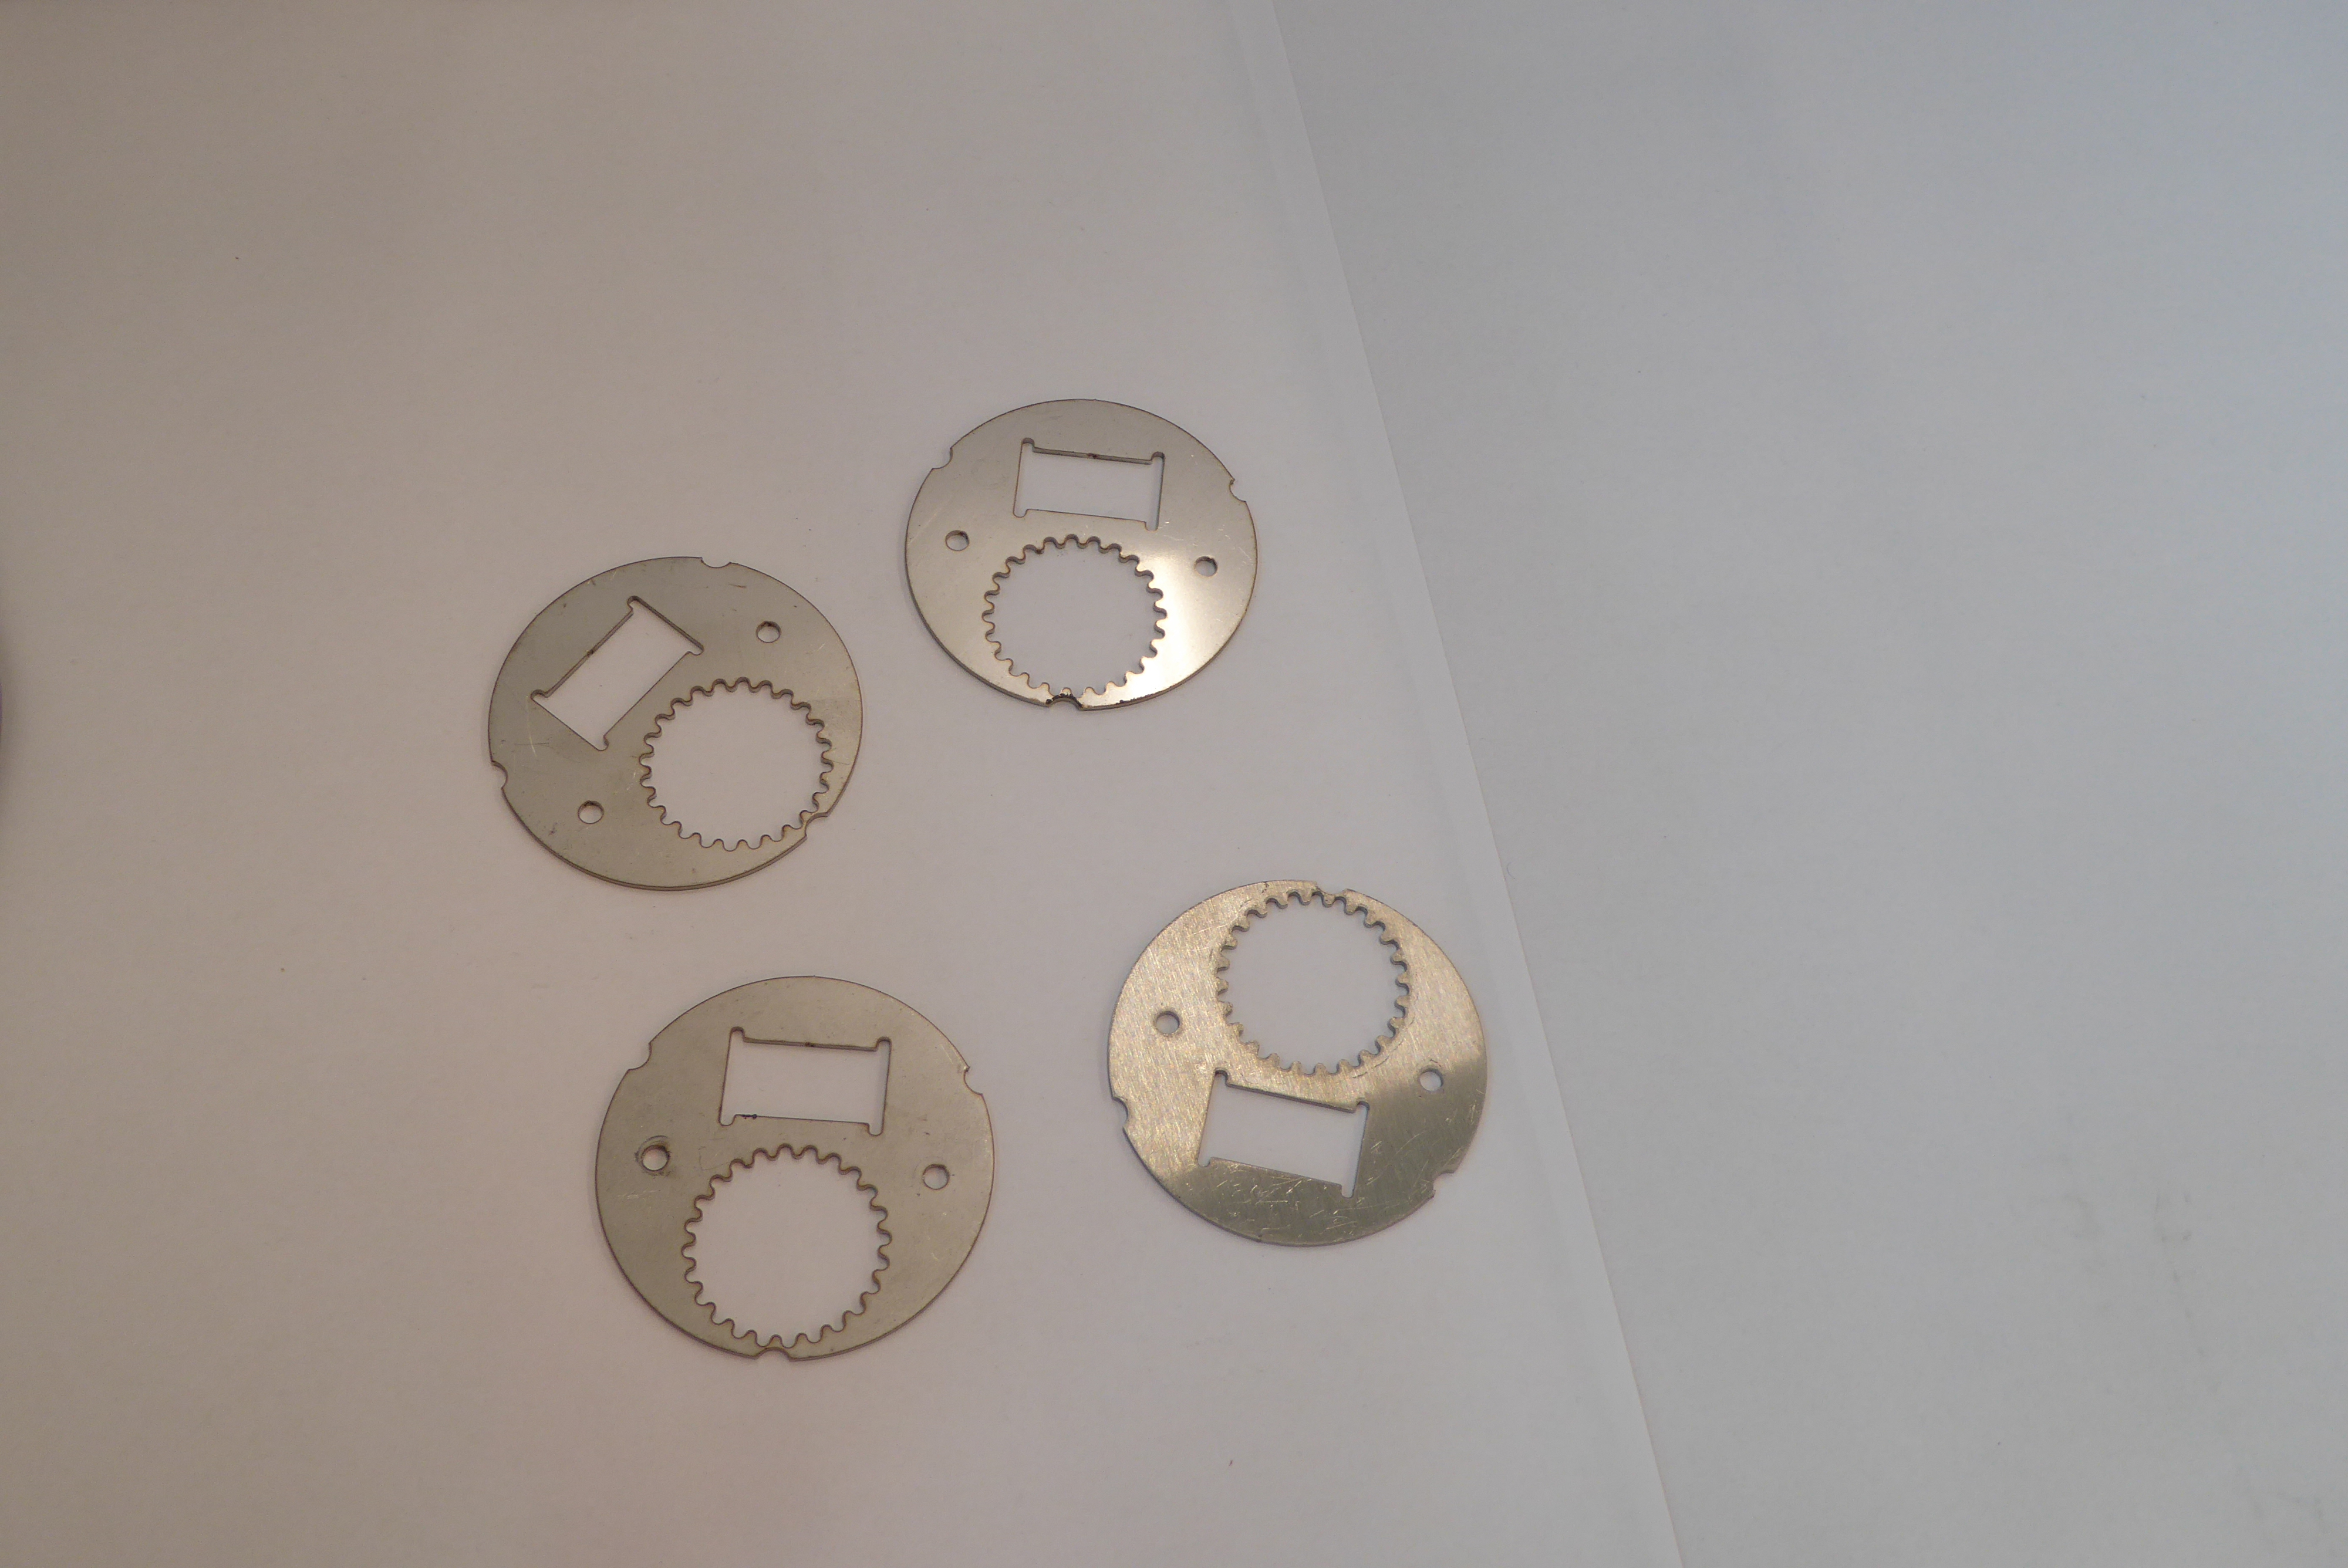
Label: Bottle Opener - Inlay